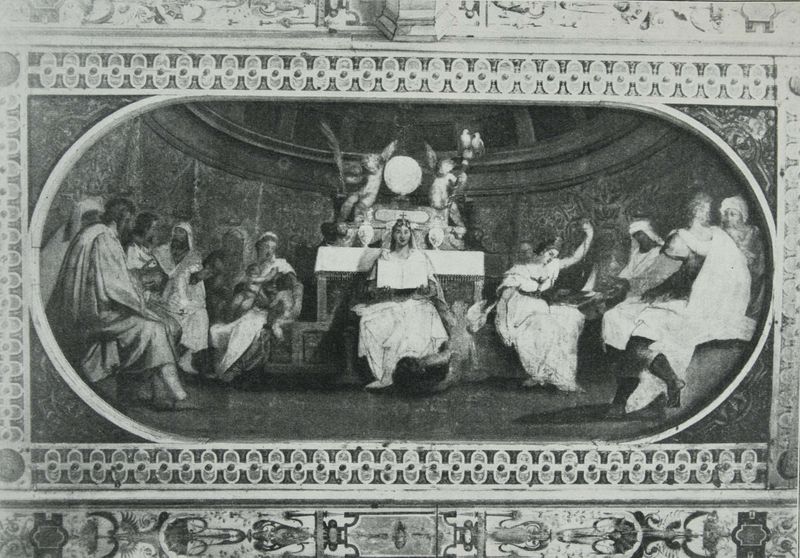
Titel: Deckengemälde im Rittersaal
Künstler: Alexander Maler
Standort: Landshut
Institution: Burg Trausnitz
Schlagwörter: flügel, gott, schatten, weiß, frauen, menschen, sitzen, ausschnitt, damen, frau, geste, grau, kleid, licht, mitte, männer, raum, schwarz, szene, zeichnung, gürtel, tuch, gespräch, herren, muster, ornament, tanz, versammlung, gericht, wand, falten, rahmen, bild, gelehrte, spiegel, vögel, gewand, interieur, sitzend, decke, gewänder, kind, klassizismus, paar, girlande, frontal, krone, kinder, oval, rund, engel, taille, schrift, grisaille, rand, figuren, thron, bordüre, jugendstil, weiblich, runde, floral, ornamente, wandmalerei, vasen, wedel, photographie, segment, antike, buch, glaube, kreuz, orient, religion, tauben, druck, schwarz-weiß, quer, bleistift, kugel, herrscher, allegorie, altar, gestalten, rom, ranke, kleinkind, photo, fries, jesus, antik, apsis, messe, audienz, zentrum, königin, heilige, deckengemälde, fresko, papagei, kreisförmig, putten, wandbild, klassik, putti, geometrie, christentum, disput, kandelaber, säugling, ägypten, kleinkinder, neoklassizismus, stick, apostel, togas, personifikationen, thronen, elipse, freso, palmenzweig, grotesque, intervall, isis, aufgeschlossen, eierstabornament, resko